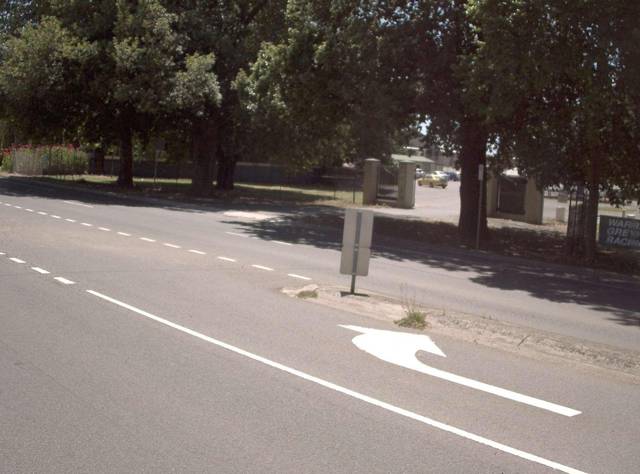
Region: Australia
Coordinates: -38.167, 145.932